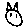
Label: cat